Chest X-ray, PA view. Patient: 22 years old, sex F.
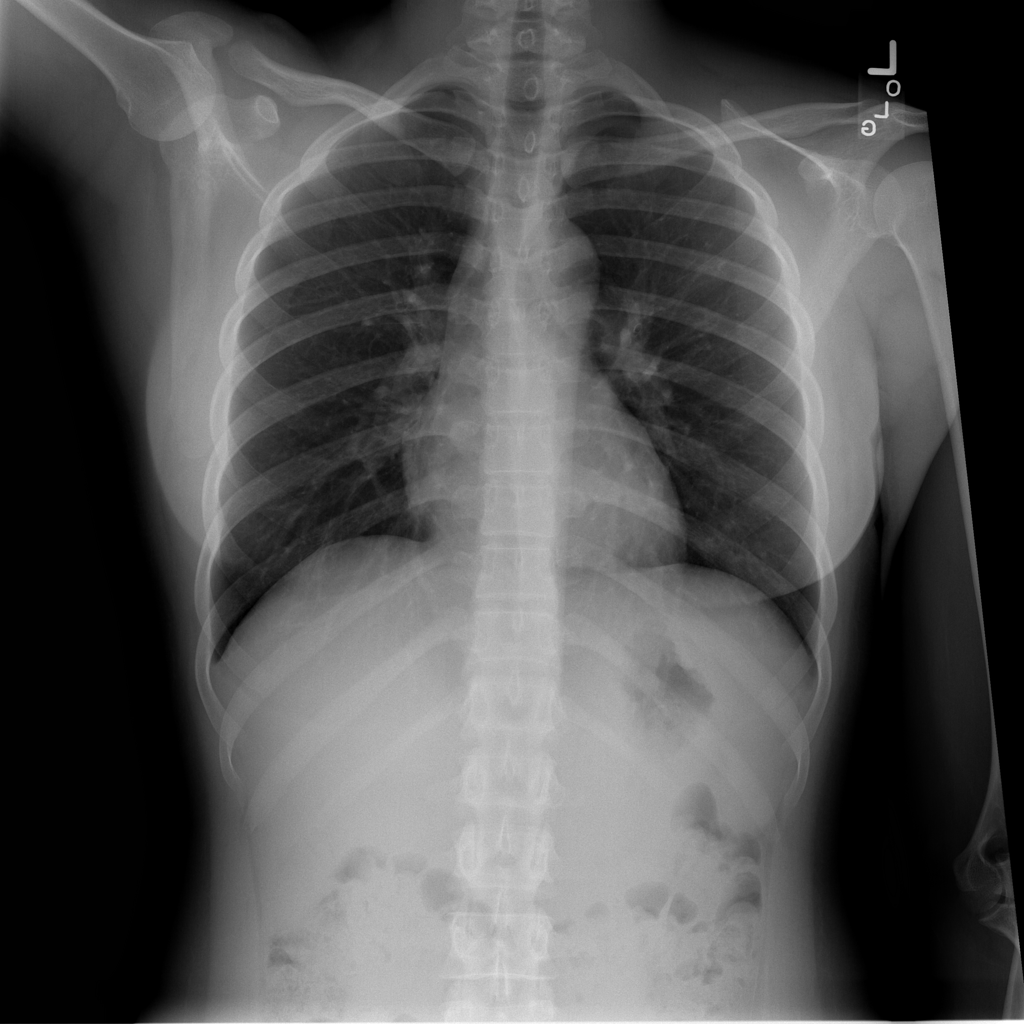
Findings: No Finding